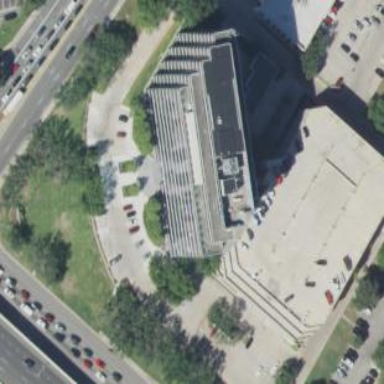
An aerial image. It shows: Multi-storey parking building.